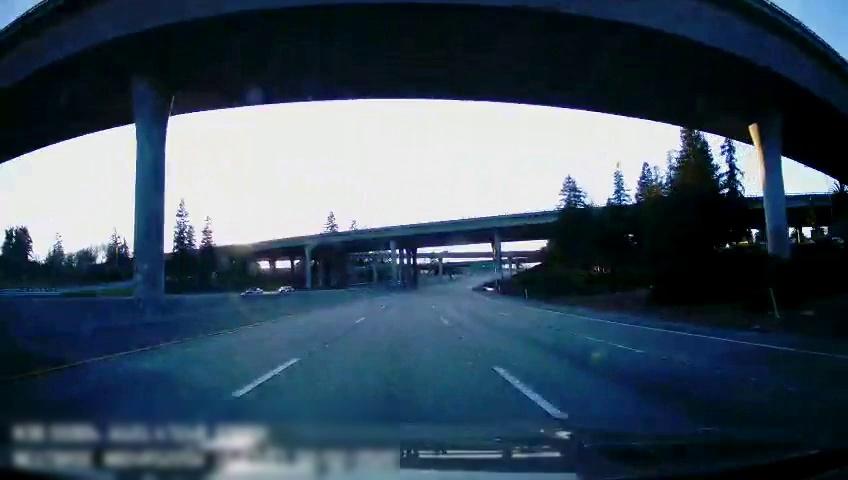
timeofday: Day
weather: Sunny
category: Drivable Space
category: Vehicles | Car
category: Vehicles | Car
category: Lanes | Alternate Lane
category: Lanes | Current Lane
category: Lanes | Current Lane
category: Lanes | Alternate Lane
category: Lanes | Alternate Lane